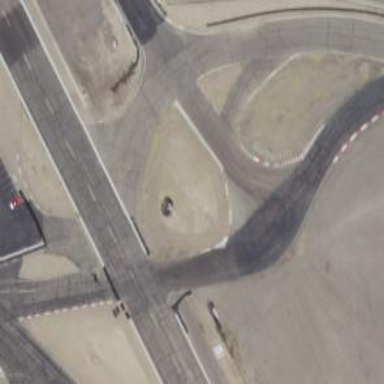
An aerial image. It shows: Motor sport raceway.